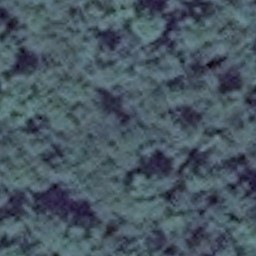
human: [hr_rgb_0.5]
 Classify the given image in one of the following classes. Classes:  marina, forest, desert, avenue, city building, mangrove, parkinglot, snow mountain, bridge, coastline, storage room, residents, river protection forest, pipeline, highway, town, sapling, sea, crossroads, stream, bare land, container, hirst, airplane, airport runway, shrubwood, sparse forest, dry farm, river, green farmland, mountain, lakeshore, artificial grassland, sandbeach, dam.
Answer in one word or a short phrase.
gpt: forest